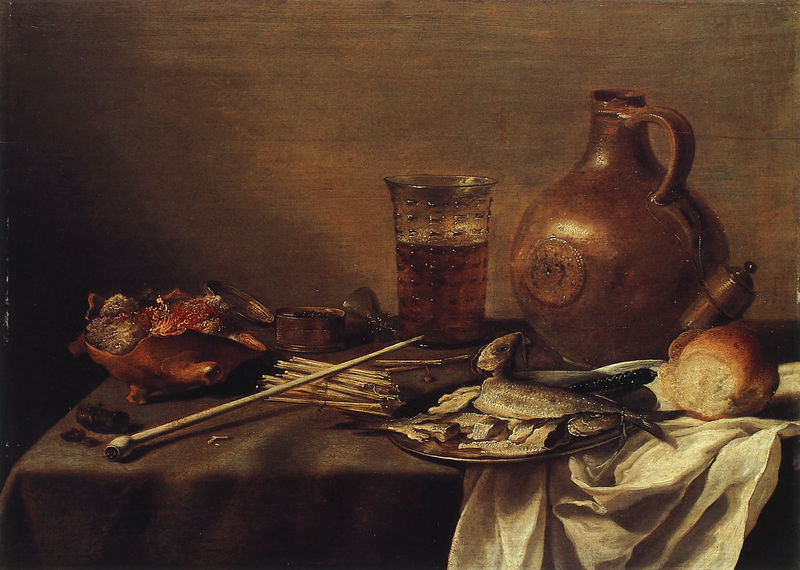
Titel: Imbiß mit Raucherutensilien, Heringe, Brötchen und Bartmannkrug
Künstler: Pieter Claesz
Institution: Nantes, Musée des Beaux-Arts
Schlagwörter: schatten, braun, glas, holz, licht, tisch, obst, tuch, messer, schale, schüssel, teller, niederlande, stoff, gemüse, kanne, krug, stilleben, stillleben, schwanz, essen, wein, pfeife, brot, platte, serviette, deckel, dose, bier, fisch, muschel, fische, brötchen, tabak, tischtusch, bierglas, hering, taback, krub, pfeifentabk, pfeifenreiniger